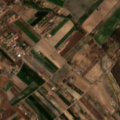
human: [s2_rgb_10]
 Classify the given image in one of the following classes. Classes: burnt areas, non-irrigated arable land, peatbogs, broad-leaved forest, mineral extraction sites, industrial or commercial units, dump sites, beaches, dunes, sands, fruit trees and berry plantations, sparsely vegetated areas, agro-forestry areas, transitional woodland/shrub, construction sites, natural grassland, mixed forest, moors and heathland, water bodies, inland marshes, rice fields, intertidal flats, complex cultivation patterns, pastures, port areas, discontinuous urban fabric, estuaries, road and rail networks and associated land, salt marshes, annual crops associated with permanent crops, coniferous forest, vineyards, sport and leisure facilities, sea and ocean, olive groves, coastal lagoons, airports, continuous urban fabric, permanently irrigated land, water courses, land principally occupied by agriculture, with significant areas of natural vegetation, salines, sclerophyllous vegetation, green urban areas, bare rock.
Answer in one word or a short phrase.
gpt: discontinuous urban fabric, permanently irrigated land, vineyards, complex cultivation patterns, agro-forestry areas, broad-leaved forest